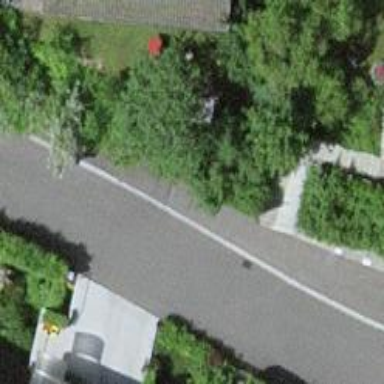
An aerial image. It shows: Garage.